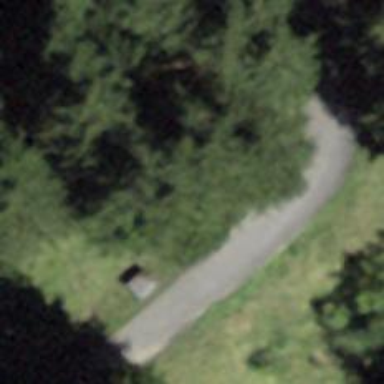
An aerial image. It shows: Bench for seating.